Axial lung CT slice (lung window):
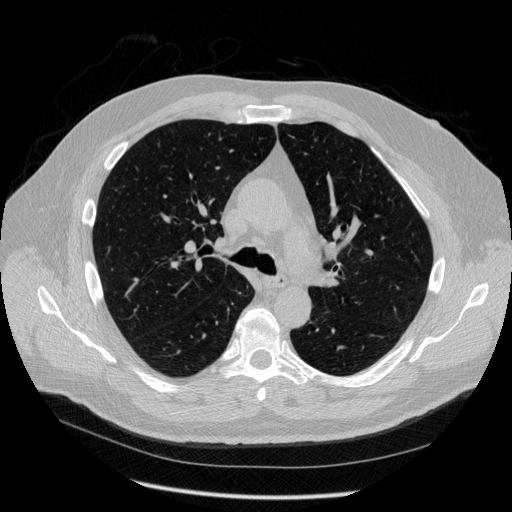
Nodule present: no